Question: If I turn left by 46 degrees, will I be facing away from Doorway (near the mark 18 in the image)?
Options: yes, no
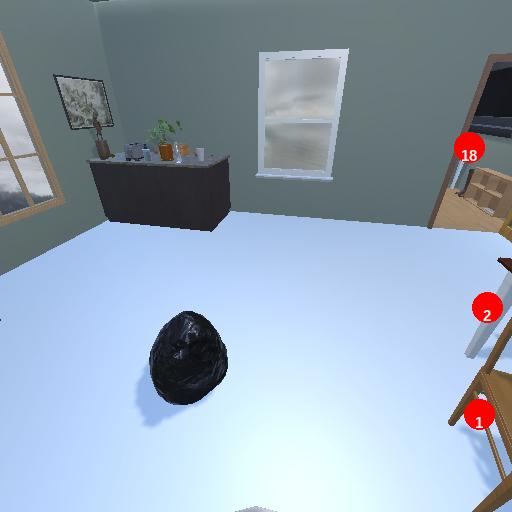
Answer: yes